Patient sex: M
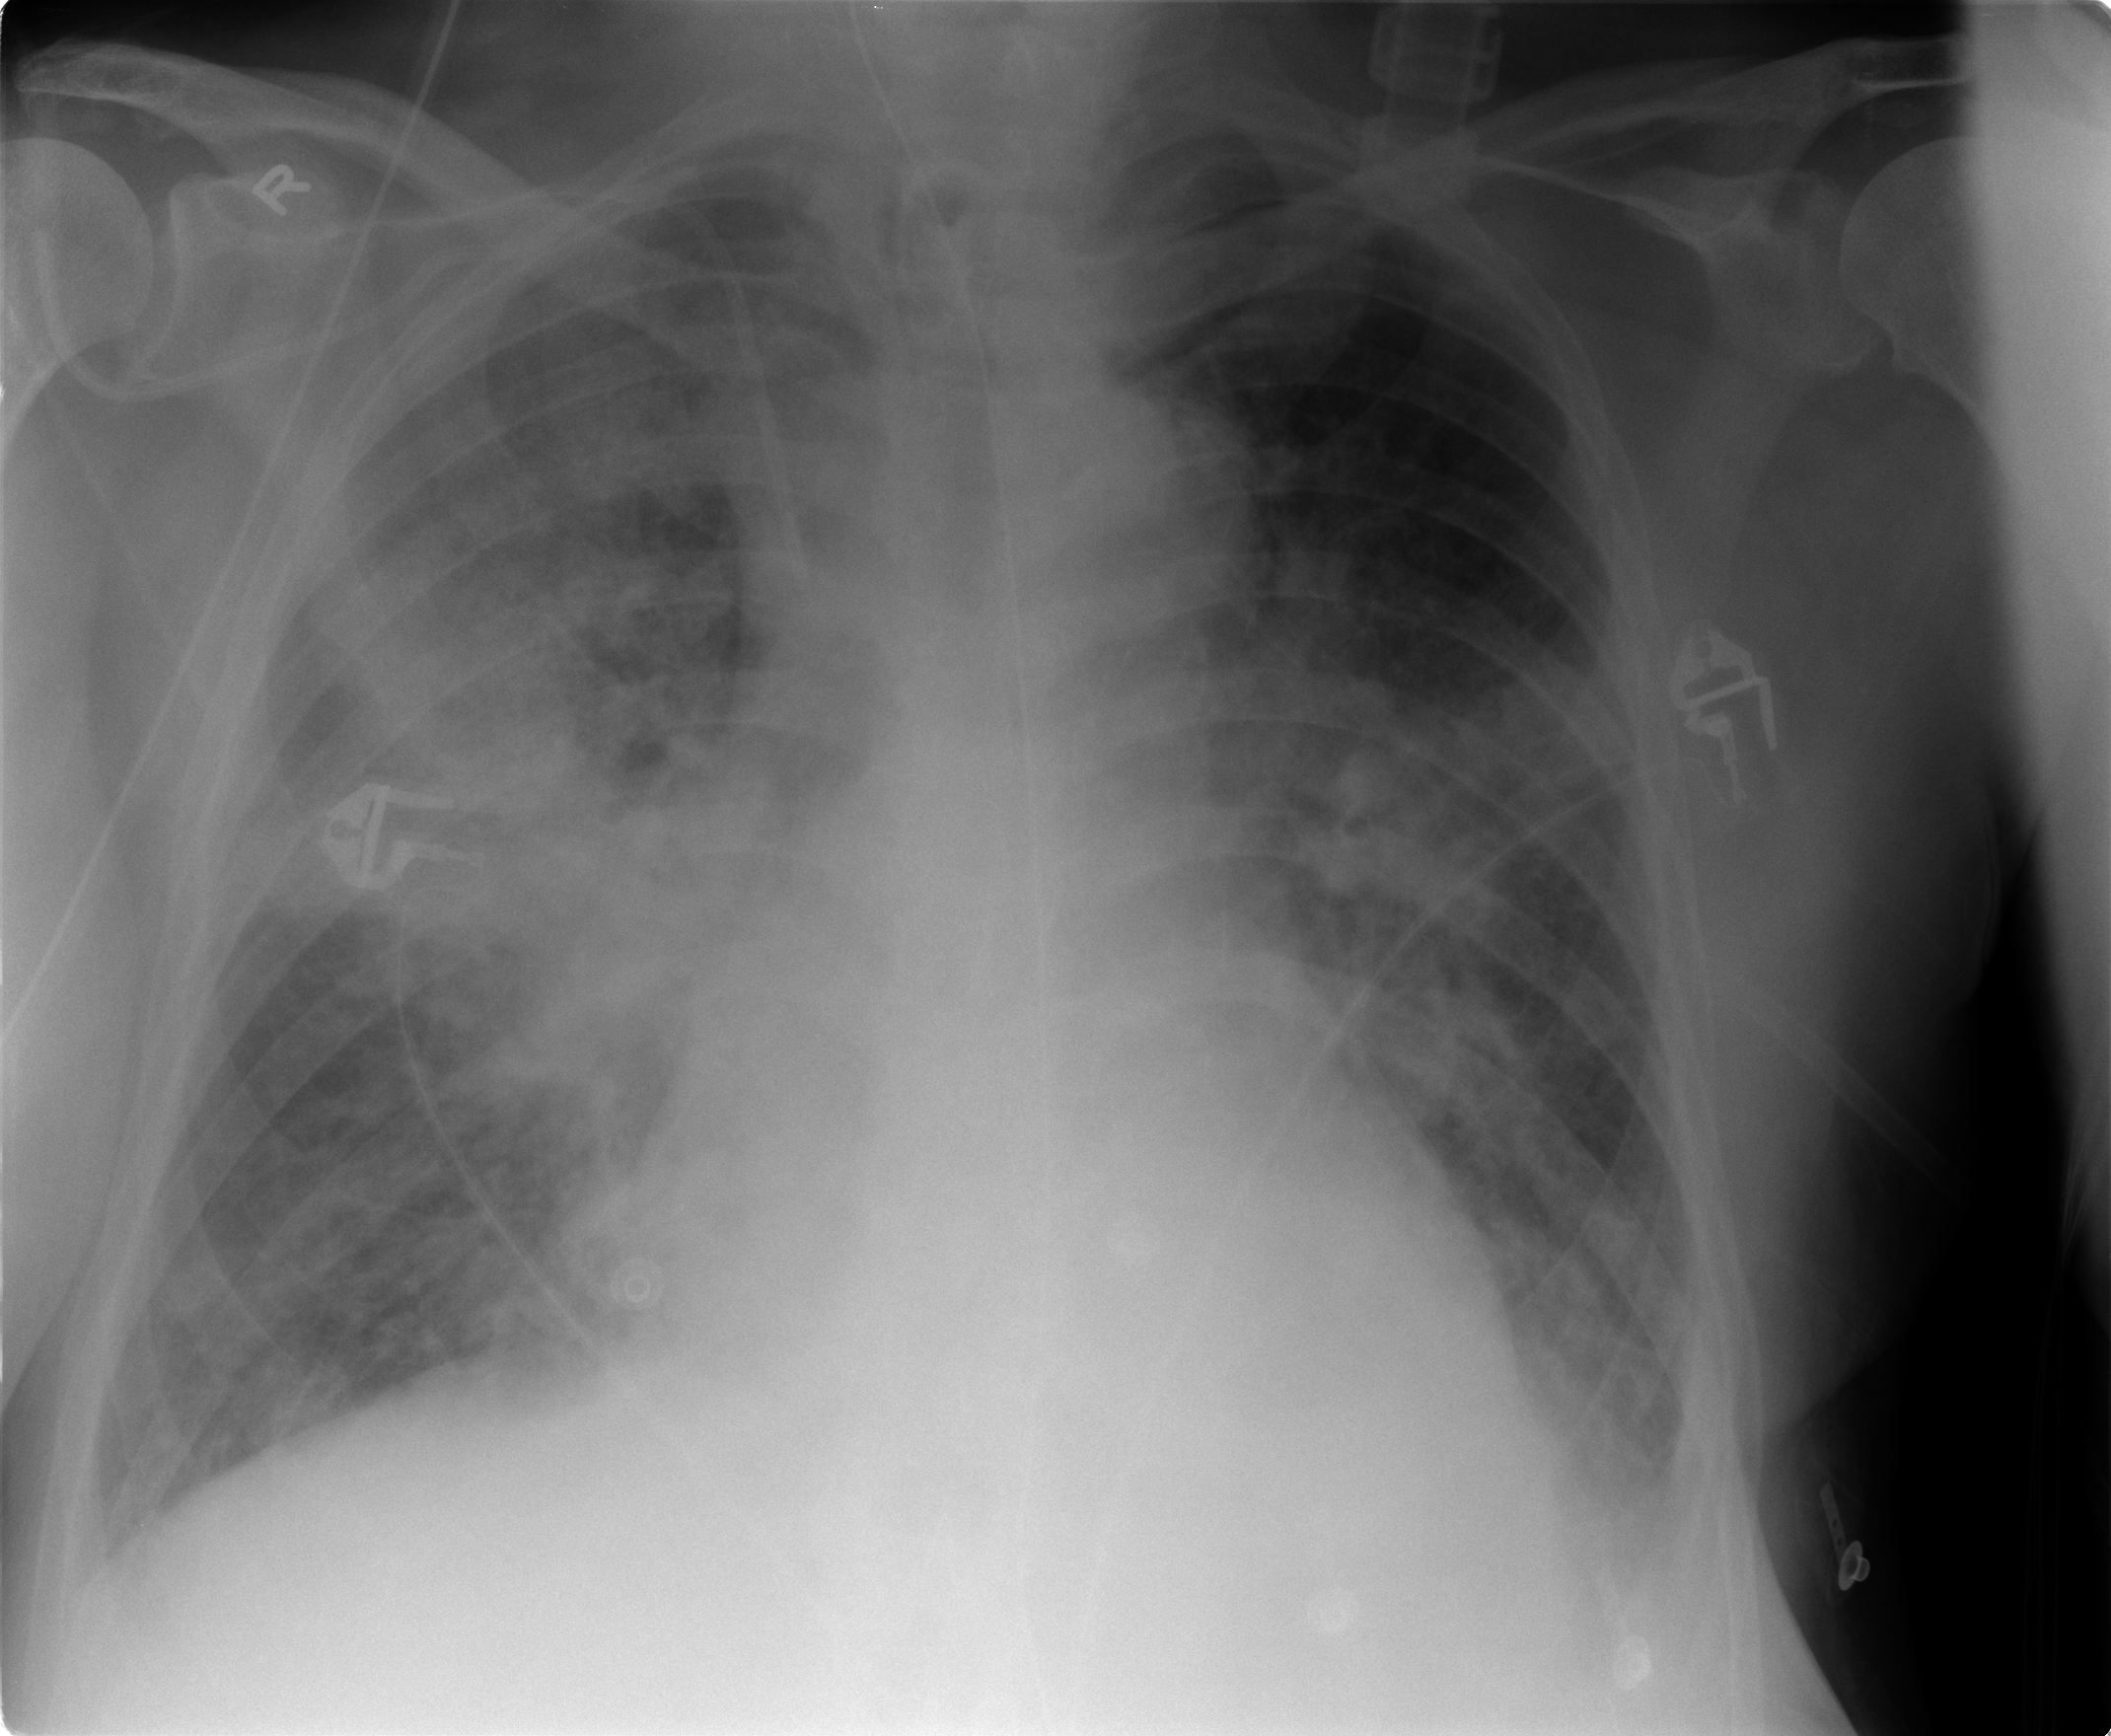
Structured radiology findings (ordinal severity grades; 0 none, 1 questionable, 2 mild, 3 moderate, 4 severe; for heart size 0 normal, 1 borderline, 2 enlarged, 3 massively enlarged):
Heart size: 0
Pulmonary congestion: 3
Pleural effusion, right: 2
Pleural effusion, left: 2
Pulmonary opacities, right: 3
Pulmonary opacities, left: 2
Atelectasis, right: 3
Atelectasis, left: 2